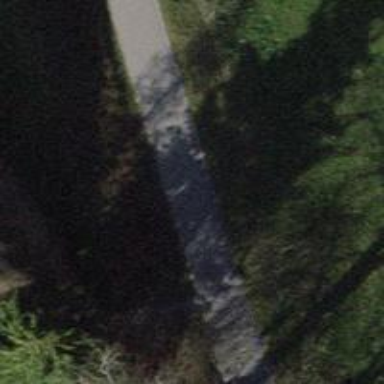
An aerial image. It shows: Bench.